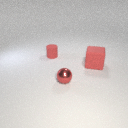
small red rubber cylinder behind large red rubber cube